Question: I use Ruby 2.0 and Rails 4.2.0. I can't create link for simple_form_for in _form.html.erb. My code:
routes.eb
'''
Rails.application.routes.draw do
namespace :admin, path: 'uceadmin' do
root :to => 'dashboard#index'
namespace :newsletter, path: 'newsletter' do
resources :lists, controller: 'newsletter_lists' do
resources :subscribers, controller: 'newsletter_subscribers'
end
end
end
end
'''
appiewsdmin
ewsletter_subscribers_form.html.erb
'''
<div class="row">
<%= simple_form_for([:admin, :newsletter, @list, @newsletter_subscriber]) do |f| %>
'''
rake routes:

And what I have in result:
'''
undefined method 'admin_newsletter_newsletter_list_newsletter_subscribers_path' for #<#<Class:0xd1d5af0>:0xdc2a7b8>
'''
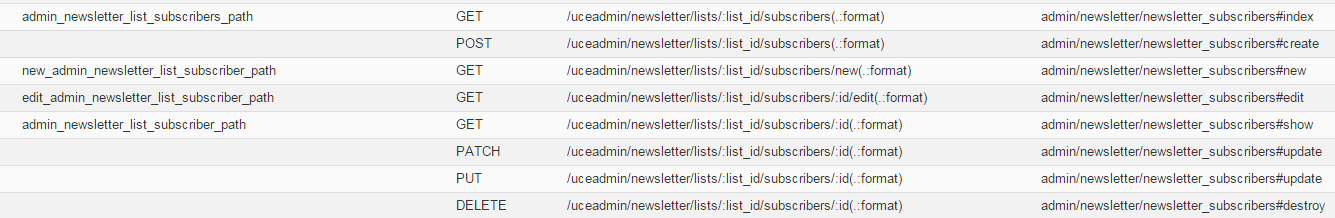
Answer: I guess you should use the :url option to pass URL for submitting. In your case it is admin_newsletter_list_subscribers_path, as I can see.
'''
<%= simple_form_for @newsletter_subscriber, url: admin_newsletter_list_subscribers_path(@list) do |f| %>
'''